Question: I am having problems importing the SampleApps for GooglePlayGames (Git: <URL> in Android Studio.
I followed the guide on <URL> but the IDE shows some strange errors. I have to say that I haven't used Android Studio and Gradle very often...
This is the error:
> Gradle 'BasicSamples' project refresh failed:
A fatal exception has occurred. Program will exit.
I installed Android Studio "0.4.2" and updated to "0.4.6". On both versions the error occured.
- -
Below is a screenshot from the IDE and its current setup after importing the project.

The more informative idea log shows the following error:
> com.intellij.openapi.externalSystem.model.ExternalSystemException: A fatal exception has occurred. Program will exit.
at org.jetbrains.plugins.gradle.service.project.GradleExecutionHelper.execute(GradleExecutionHelper.java:185)
at org.jetbrains.plugins.gradle.service.project.GradleProjectResolver.resolveProjectInfo(GradleProjectResolver.java:115)
at org.jetbrains.plugins.gradle.service.project.GradleProjectResolver.resolveProjectInfo(GradleProjectResolver.java:63)
at com.intellij.openapi.externalSystem.service.remote.RemoteExternalSystemProjectResolverImpl$1.produce(RemoteExternalSystemProjectResolverImpl.java:41)
at com.intellij.openapi.externalSystem.service.remote.RemoteExternalSystemProjectResolverImpl$1.produce(RemoteExternalSystemProjectResolverImpl.java:37)
at com.intellij.openapi.externalSystem.service.remote.AbstractRemoteExternalSystemService.execute(AbstractRemoteExternalSystemService.java:59)
at com.intellij.openapi.externalSystem.service.remote.RemoteExternalSystemProjectResolverImpl.resolveProjectInfo(RemoteExternalSystemProjectResolverImpl.java:37)
at com.intellij.openapi.externalSystem.service.remote.wrapper.ExternalSystemProjectResolverWrapper.resolveProjectInfo(ExternalSystemProjectResolverWrapper.java:49)
at com.intellij.openapi.externalSystem.service.internal.ExternalSystemResolveProjectTask.doExecute(ExternalSystemResolveProjectTask.java:48)
at com.intellij.openapi.externalSystem.service.internal.AbstractExternalSystemTask.execute(AbstractExternalSystemTask.java:137)
at com.intellij.openapi.externalSystem.service.internal.AbstractExternalSystemTask.execute(AbstractExternalSystemTask.java:123)
at com.intellij.openapi.externalSystem.util.ExternalSystemUtil$3.execute(ExternalSystemUtil.java:471)
at com.intellij.openapi.externalSystem.util.ExternalSystemUtil$4$2.run(ExternalSystemUtil.java:549)
at com.intellij.openapi.progress.impl.ProgressManagerImpl$TaskRunnable.run(ProgressManagerImpl.java:464)
at com.intellij.openapi.progress.impl.ProgressManagerImpl$2.run(ProgressManagerImpl.java:178)
at com.intellij.openapi.progress.ProgressManager.executeProcessUnderProgress(ProgressManager.java:209)
at com.intellij.openapi.progress.impl.ProgressManagerImpl.executeProcessUnderProgress(ProgressManagerImpl.java:212)
at com.intellij.openapi.progress.impl.ProgressManagerImpl.runProcess(ProgressManagerImpl.java:171)
at com.intellij.openapi.progress.impl.ProgressManagerImpl$8.run(ProgressManagerImpl.java:373)
at com.intellij.openapi.application.impl.ApplicationImpl$8.run(ApplicationImpl.java:420)
at java.util.concurrent.Executors$RunnableAdapter.call(Executors.java:471)
at java.util.concurrent.FutureTask.run(FutureTask.java:262)
at java.util.concurrent.ThreadPoolExecutor.runWorker(ThreadPoolExecutor.java:1145)
at java.util.concurrent.ThreadPoolExecutor$Worker.run(ThreadPoolExecutor.java:615)
at java.lang.Thread.run(Thread.java:744)
at com.intellij.openapi.application.impl.ApplicationImpl$1$1.run(ApplicationImpl.java:150)
2014-02-28 08:43:58,169 [ 16187] WARN - .project.GradleProjectImporter -
2014-02-28 08:43:58,169 [ 16187] INFO - .project.GradleProjectImporter - A fatal exception has occurred. Program will exit.
Any idea what could lead to this failure? I followed the guide on <URL> but that didn't solve the problem.
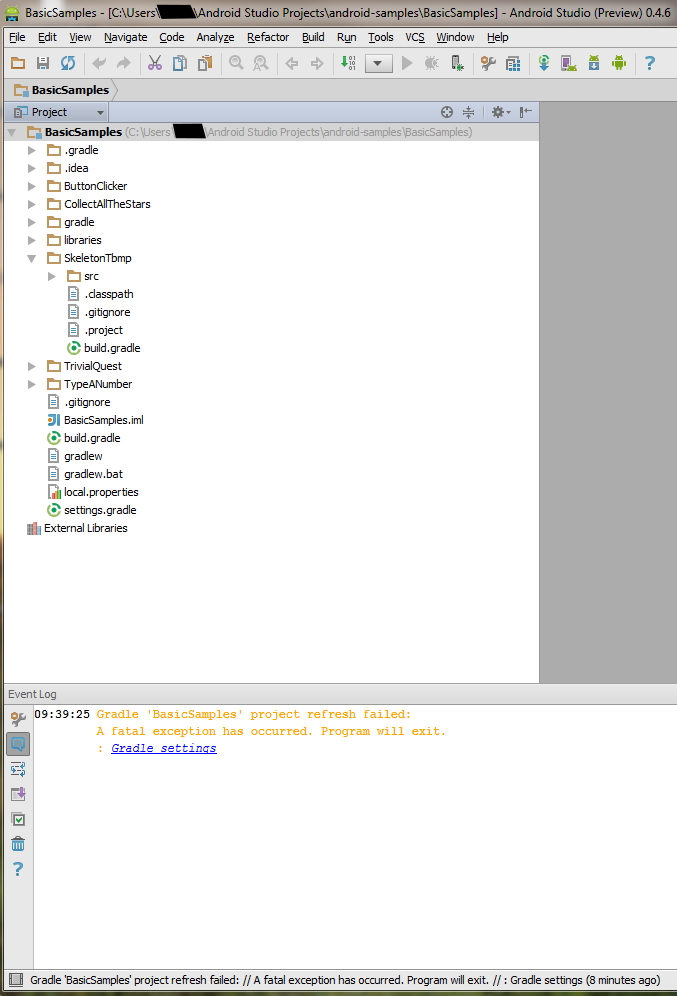
Answer: I have no clue why its working now... After multiple restarts from the IDE the project is being built successfully. Now the ".iml" files are shown in each of the sample app.
Never mind... I guess its something about the beta state from Android Studio ;)